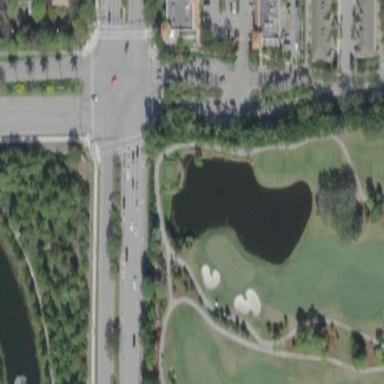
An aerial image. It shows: Water hazard on golf course. The hazard is natural water feature.